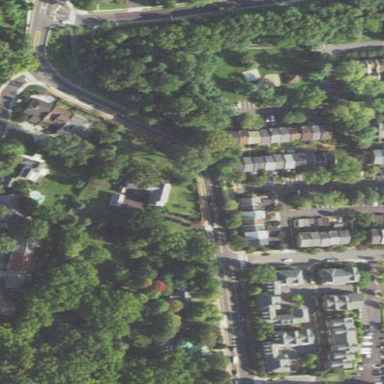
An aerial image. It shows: Single-family residential area.